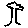
Label: tree